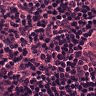
Metastatic tissue present: no